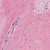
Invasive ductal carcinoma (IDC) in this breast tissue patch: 1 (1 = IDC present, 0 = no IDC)